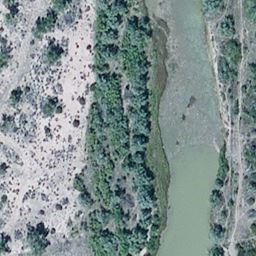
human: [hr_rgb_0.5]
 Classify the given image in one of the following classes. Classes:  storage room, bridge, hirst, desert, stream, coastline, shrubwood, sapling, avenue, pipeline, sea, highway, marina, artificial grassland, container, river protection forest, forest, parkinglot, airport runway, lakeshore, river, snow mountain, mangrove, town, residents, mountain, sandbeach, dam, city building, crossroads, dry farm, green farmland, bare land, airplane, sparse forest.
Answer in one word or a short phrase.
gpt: river